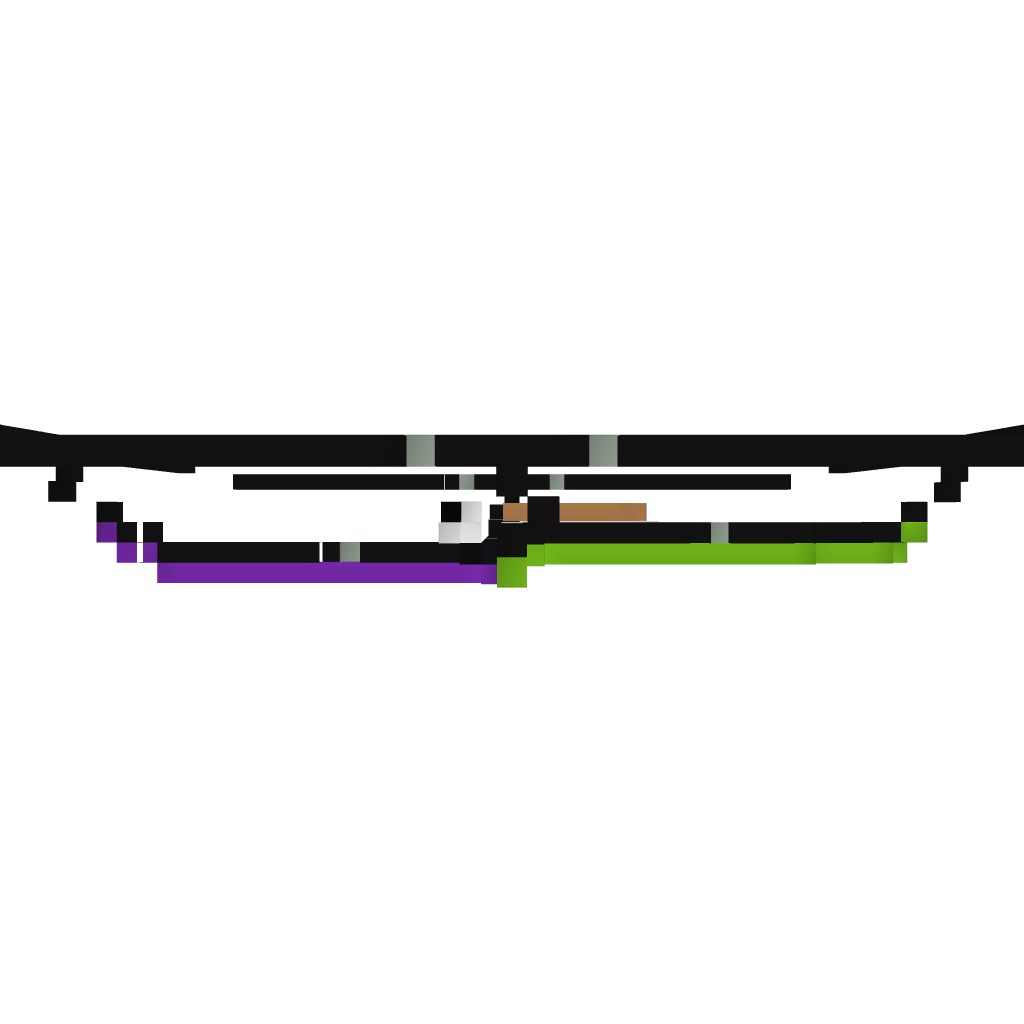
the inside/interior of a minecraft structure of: Player Spawner [Good for PvP and Adventure Maps]